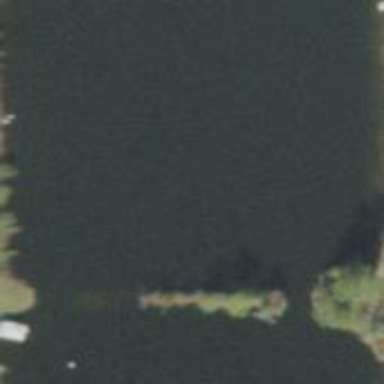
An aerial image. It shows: Pond with natural water.